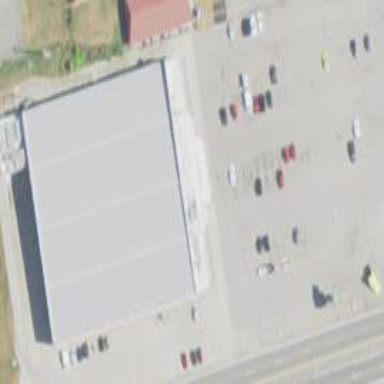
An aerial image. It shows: Retail building housing supermarket.